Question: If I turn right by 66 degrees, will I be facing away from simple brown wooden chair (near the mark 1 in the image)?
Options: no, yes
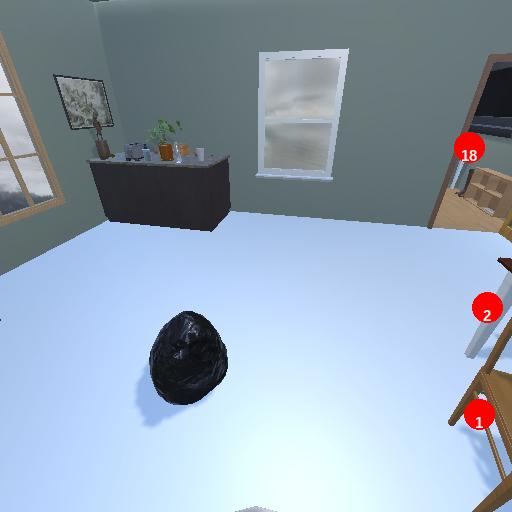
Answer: no